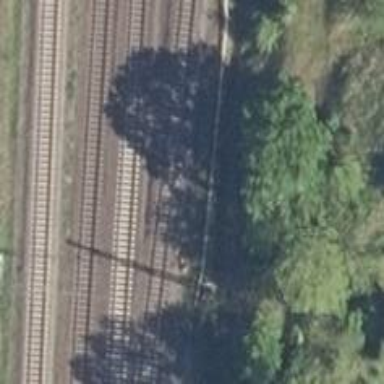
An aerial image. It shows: Railway signal.